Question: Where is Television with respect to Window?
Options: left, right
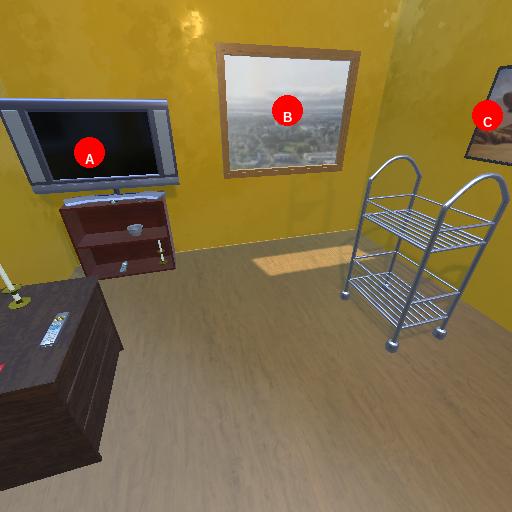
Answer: left